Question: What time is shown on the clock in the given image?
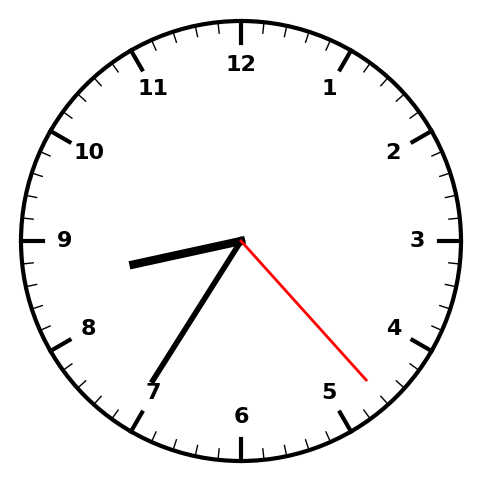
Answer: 08:35:23